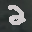
Label: 2